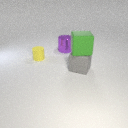
large gray rubber cube in front of large purple metal cylinder